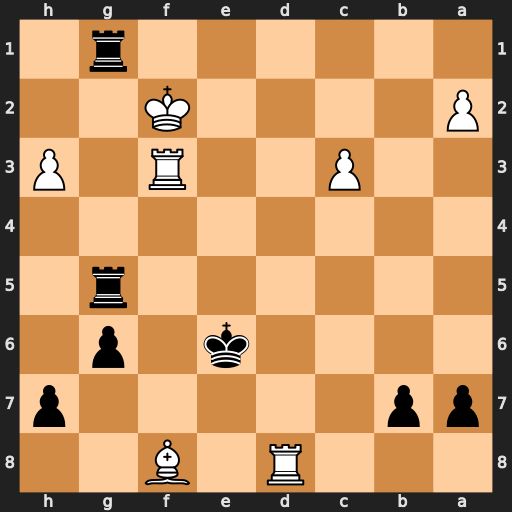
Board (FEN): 3R1B2/pp5p/4k1p1/6r1/8/2P2R1P/P4K2/6r1
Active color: b
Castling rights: -
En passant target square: -
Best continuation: R5g2+ Ke3 Re1+ Kd3 Rd1+